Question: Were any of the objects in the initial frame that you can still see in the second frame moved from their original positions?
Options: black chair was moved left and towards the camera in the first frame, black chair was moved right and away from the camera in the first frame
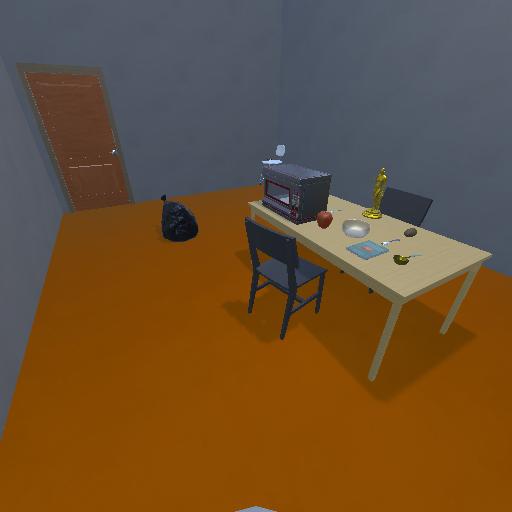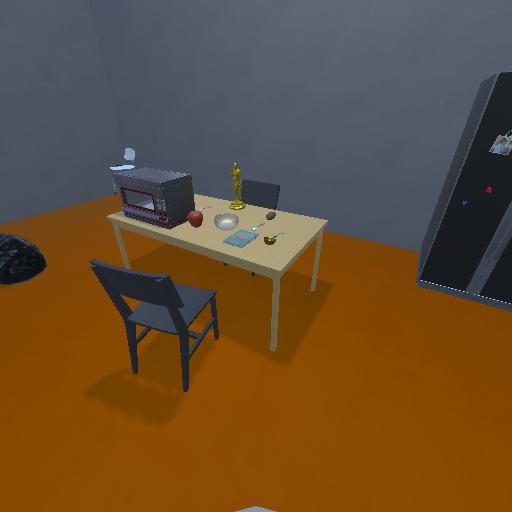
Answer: black chair was moved left and towards the camera in the first frame